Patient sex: F
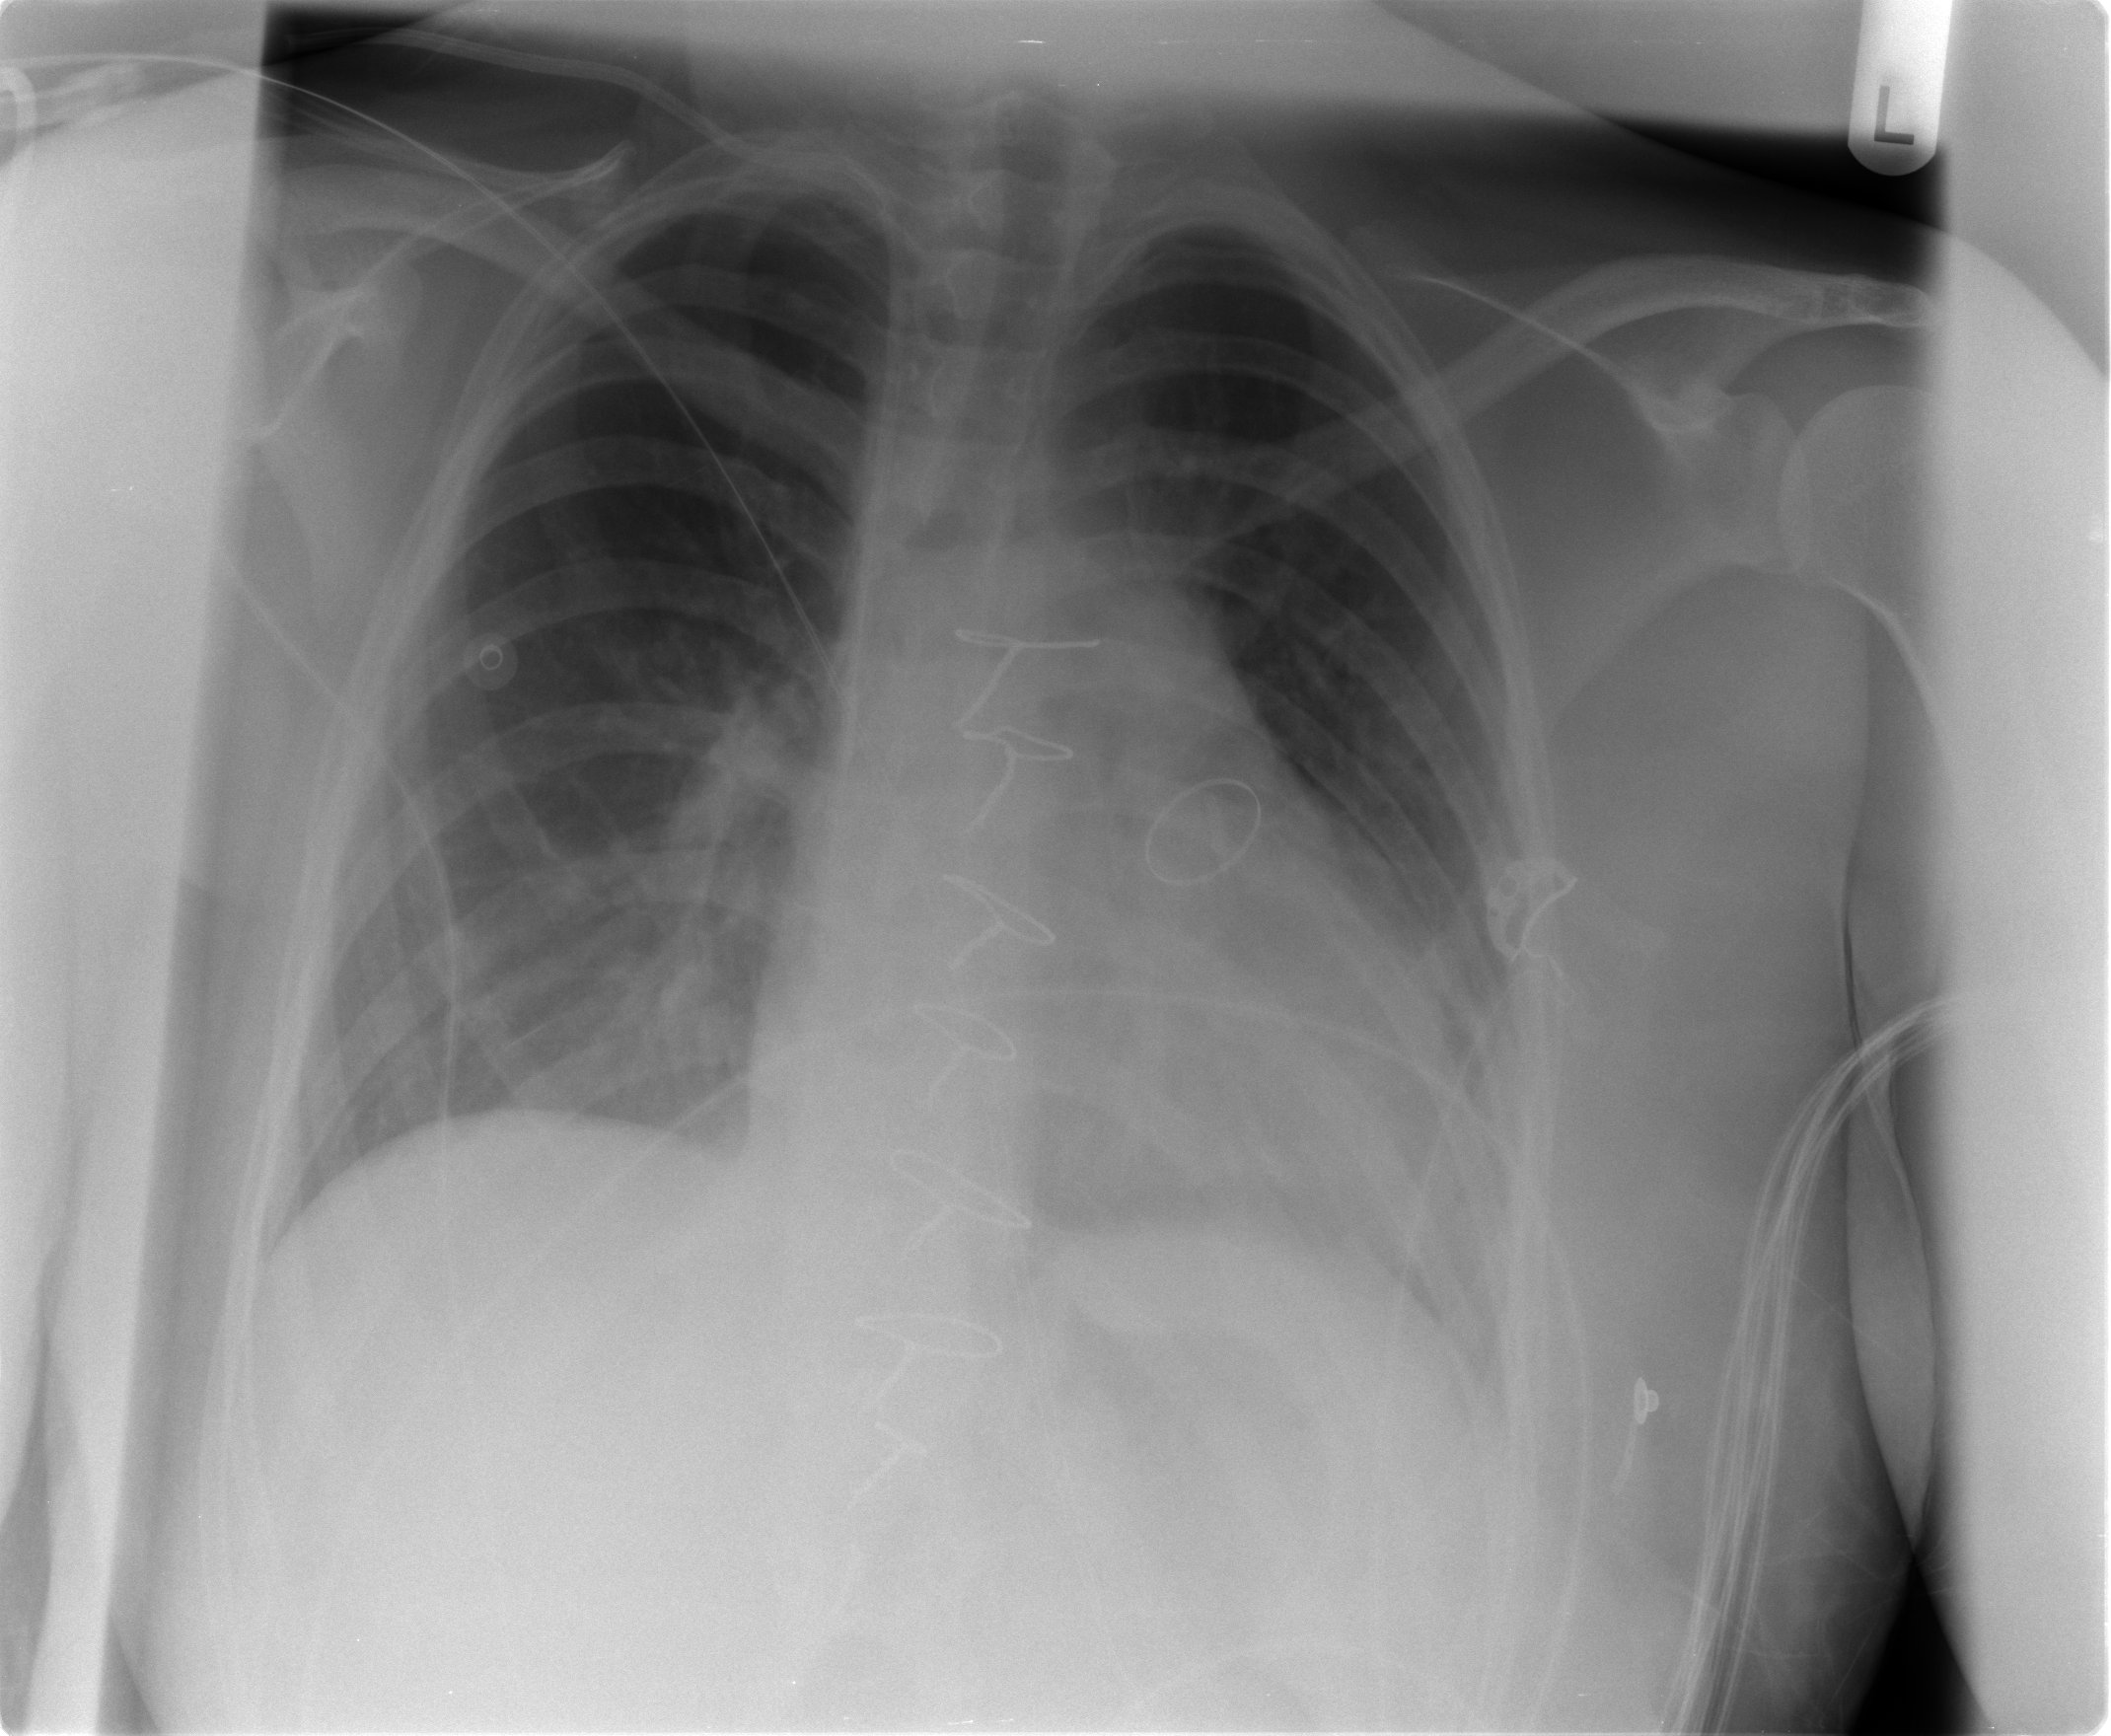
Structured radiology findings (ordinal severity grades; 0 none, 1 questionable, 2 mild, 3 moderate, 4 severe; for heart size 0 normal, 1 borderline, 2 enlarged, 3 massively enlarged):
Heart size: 2
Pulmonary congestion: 2
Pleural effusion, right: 2
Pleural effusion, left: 1
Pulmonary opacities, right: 2
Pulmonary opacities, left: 1
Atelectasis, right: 2
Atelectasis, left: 1